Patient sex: M
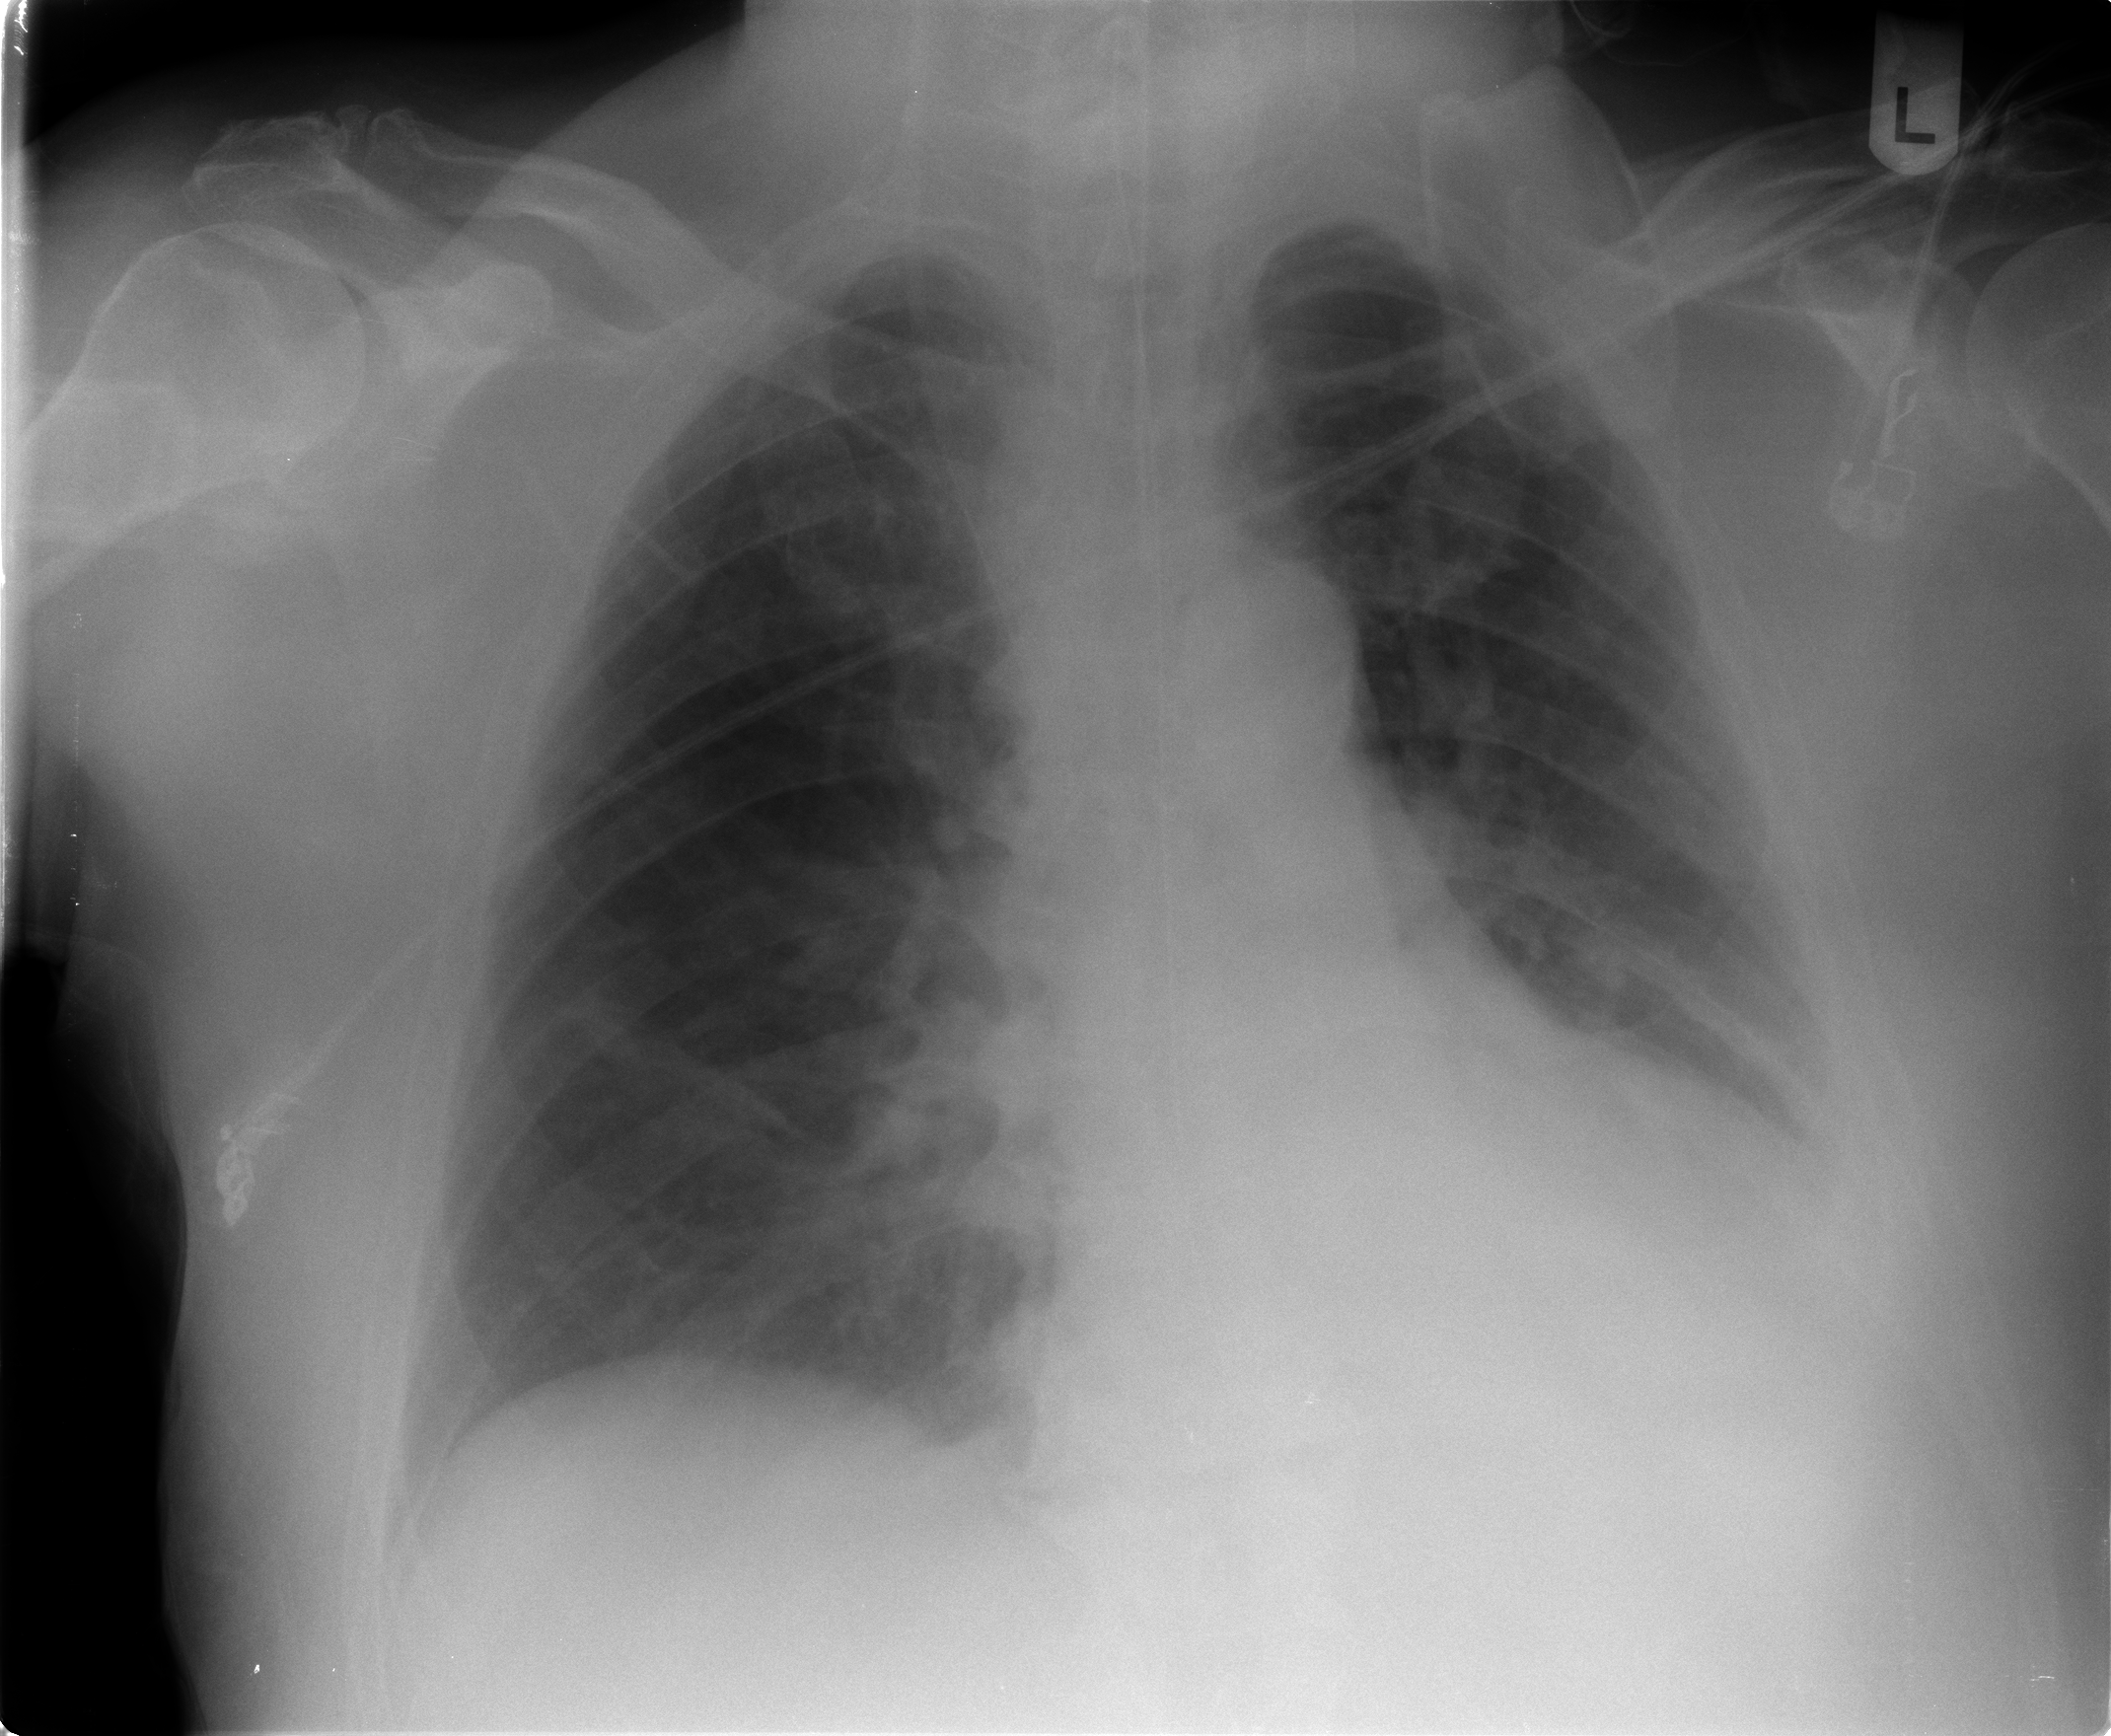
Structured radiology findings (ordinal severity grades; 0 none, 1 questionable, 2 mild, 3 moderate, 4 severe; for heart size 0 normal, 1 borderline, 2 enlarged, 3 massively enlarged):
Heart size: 1
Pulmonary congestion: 2
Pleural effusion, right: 0
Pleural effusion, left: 2
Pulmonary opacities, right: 0
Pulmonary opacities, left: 0
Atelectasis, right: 2
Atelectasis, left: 2